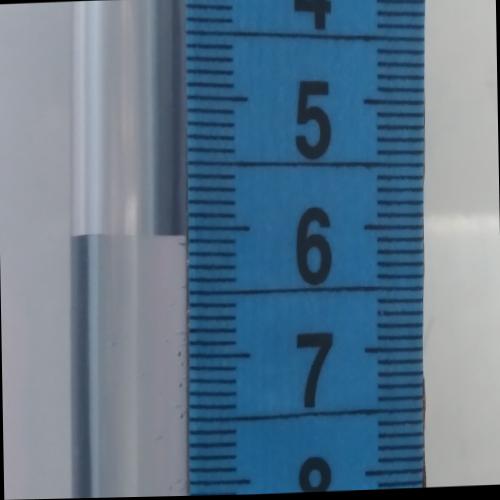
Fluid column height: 6.1 cm